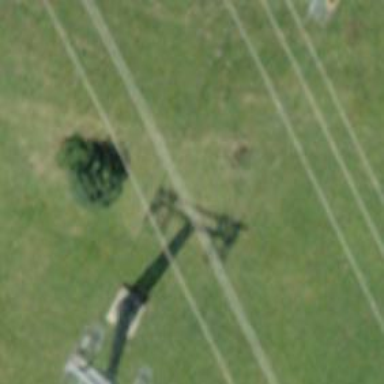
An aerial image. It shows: Pylon used for aerialway.